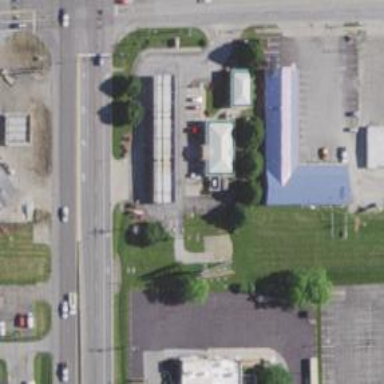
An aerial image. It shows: Convenience shop.